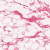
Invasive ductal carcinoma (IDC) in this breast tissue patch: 0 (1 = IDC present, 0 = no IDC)